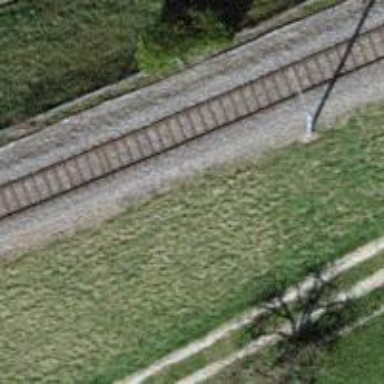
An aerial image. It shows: Single-track railway with electrified contact lines.